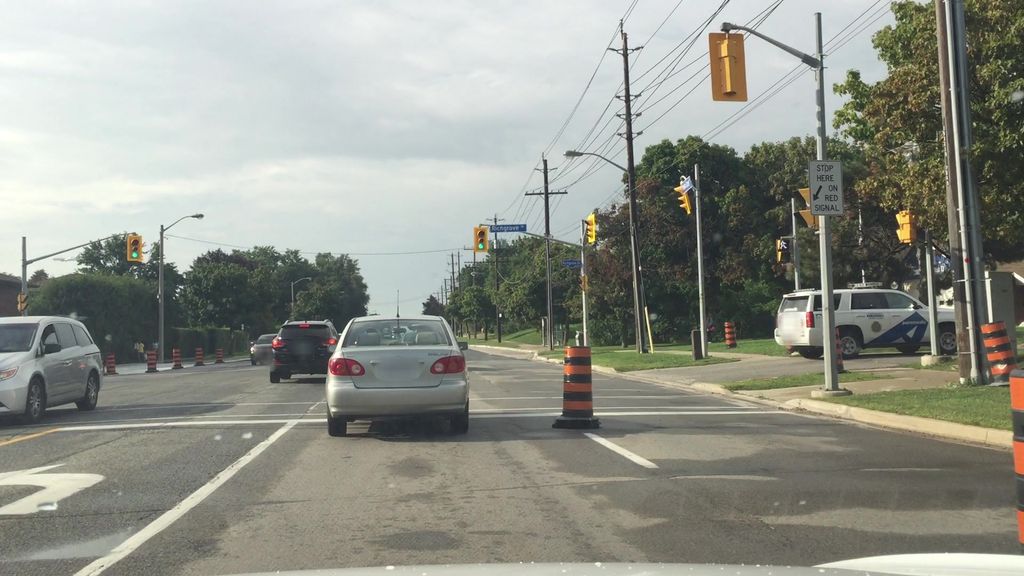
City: toronto